Interaction volume radius: 5 \u00c5
Interaction volume height: 10 \u00c5
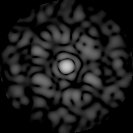
Disorder parameter: 0.8592